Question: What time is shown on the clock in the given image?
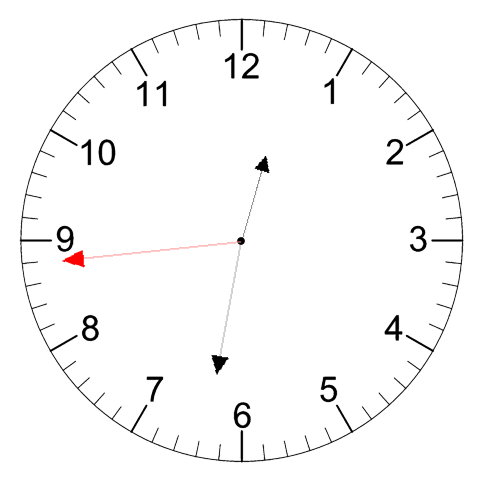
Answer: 12:31:44